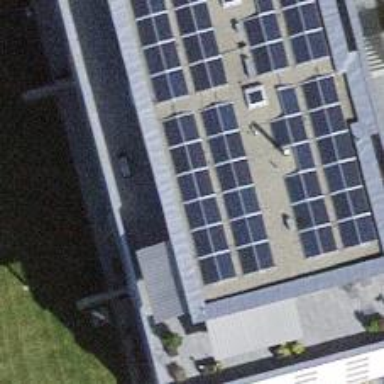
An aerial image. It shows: Solar power generator utilizing photovoltaic technology with solar photovoltaic panels.